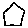
Label: hexagon